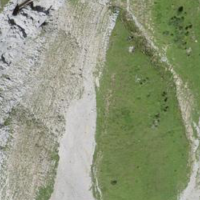
EUNIS habitat code: 31
Species observed at this site:
Pyrrhocorax graculus